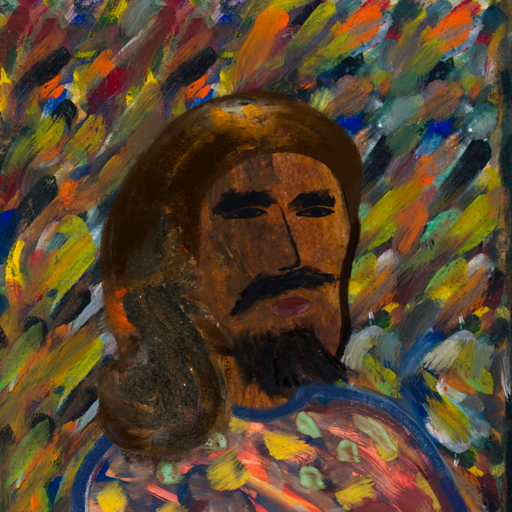
Background: An_Impression, Head And Neck Side: Mosgoul, Face Side: Mosgoul, Bust: Mother_And_Son_Mother, Hair Side: Gypsy_Queen, Head Accessory: Blank, Second Necklace: Blank, Necklace: Blank, Baby: Blank